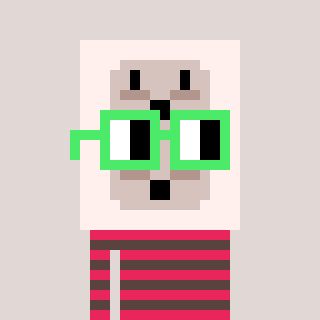
a pixel art character with square light green glasses, a outlet-shaped head and a darkbrown-colored body on a warm background